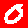
Digit: 0